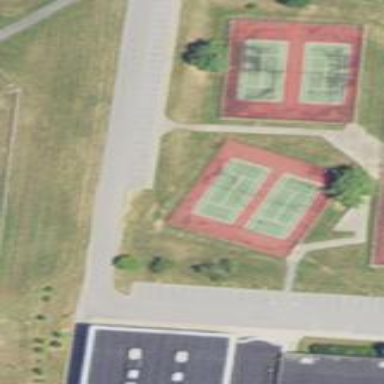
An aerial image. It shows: Tennis court in leisure pitch.